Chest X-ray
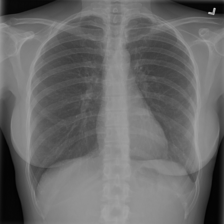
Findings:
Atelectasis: negative
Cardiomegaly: negative
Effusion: negative
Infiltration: negative
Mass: negative
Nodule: negative
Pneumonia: negative
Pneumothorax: negative
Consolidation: negative
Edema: negative
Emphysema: negative
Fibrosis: negative
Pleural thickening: negative
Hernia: negative